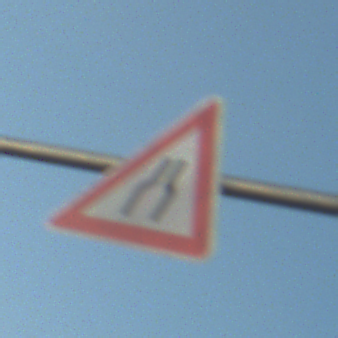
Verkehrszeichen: VerengteFahrbahn
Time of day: SunriseSunset
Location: Outdoor (RoadRail)
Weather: Clear
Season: NotSpecified
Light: Natural